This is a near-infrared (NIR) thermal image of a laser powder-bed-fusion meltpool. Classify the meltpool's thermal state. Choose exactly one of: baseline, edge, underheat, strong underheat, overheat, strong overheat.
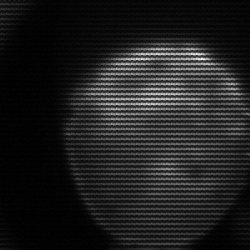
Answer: edge